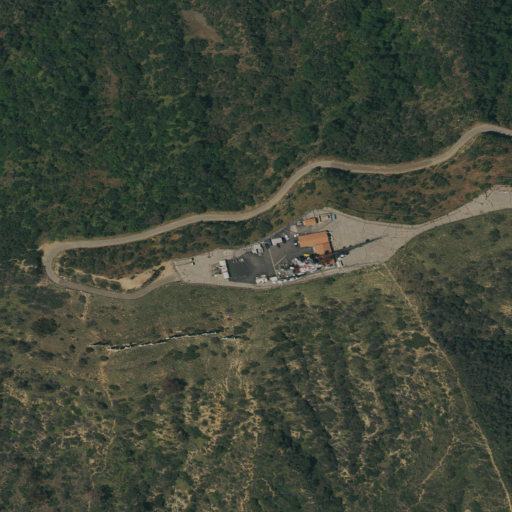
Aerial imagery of mountain in California named Mount Lee containing shrub, medium intensity development, low intensity development, open water, high intensity development, and open development